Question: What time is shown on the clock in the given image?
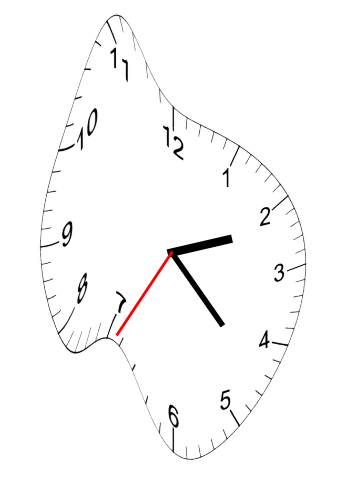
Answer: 02:22:35